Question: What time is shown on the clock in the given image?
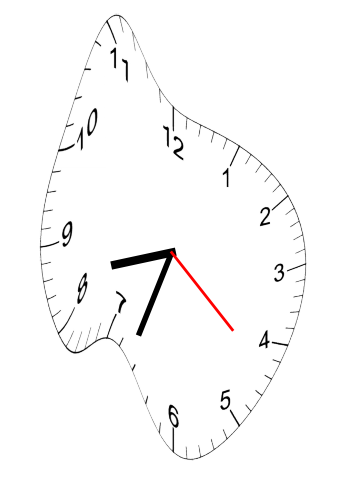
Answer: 08:33:22